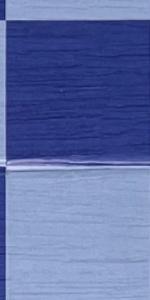
Label: Empty